Interaction volume radius: 10 \u00c5
Interaction volume height: 15 \u00c5
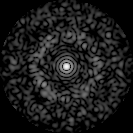
Disorder parameter: 0.8515